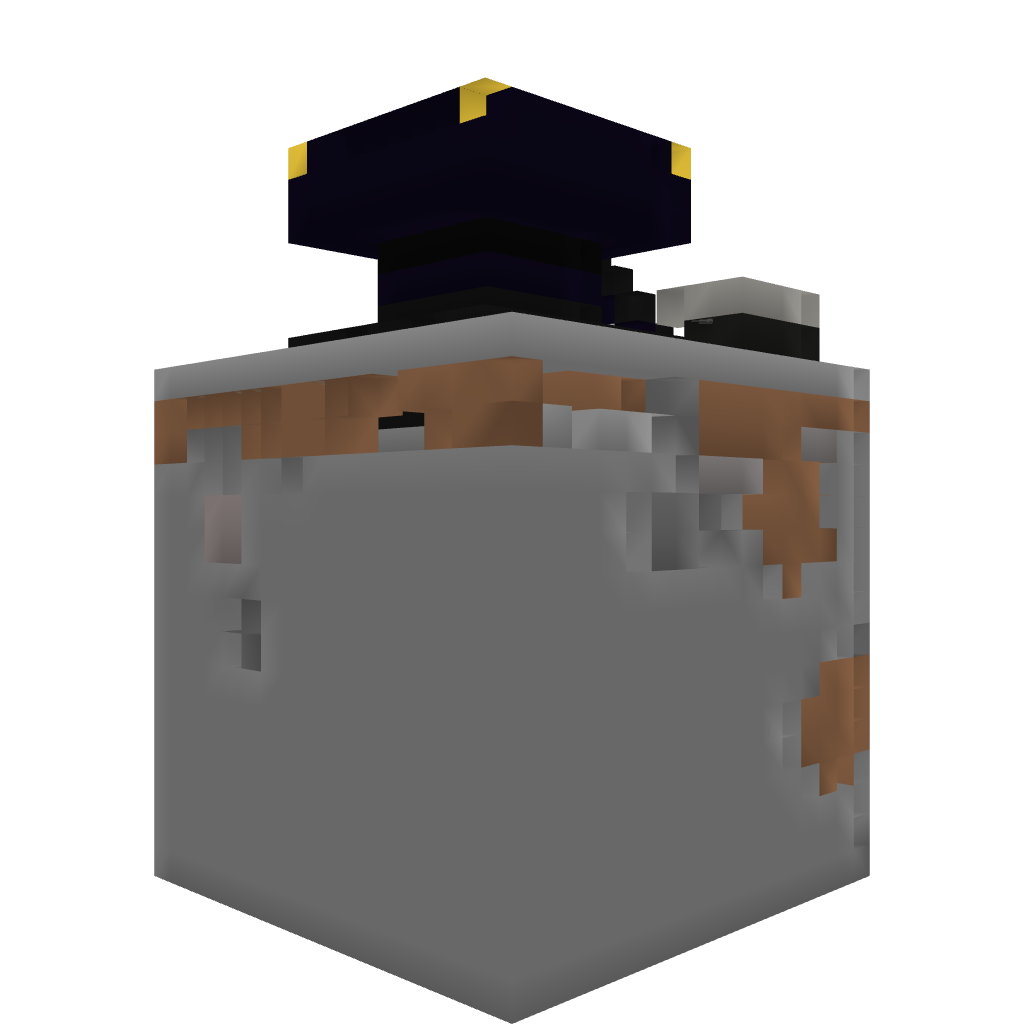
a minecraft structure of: Automatic player cannon